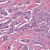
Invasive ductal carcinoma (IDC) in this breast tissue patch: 1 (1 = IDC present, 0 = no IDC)